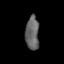
Tissue: prostate
Cell type: Fibroblasts
Senescence score: 0.8051
Nuclear area (px): 447
Mean DAPI intensity: 99.483